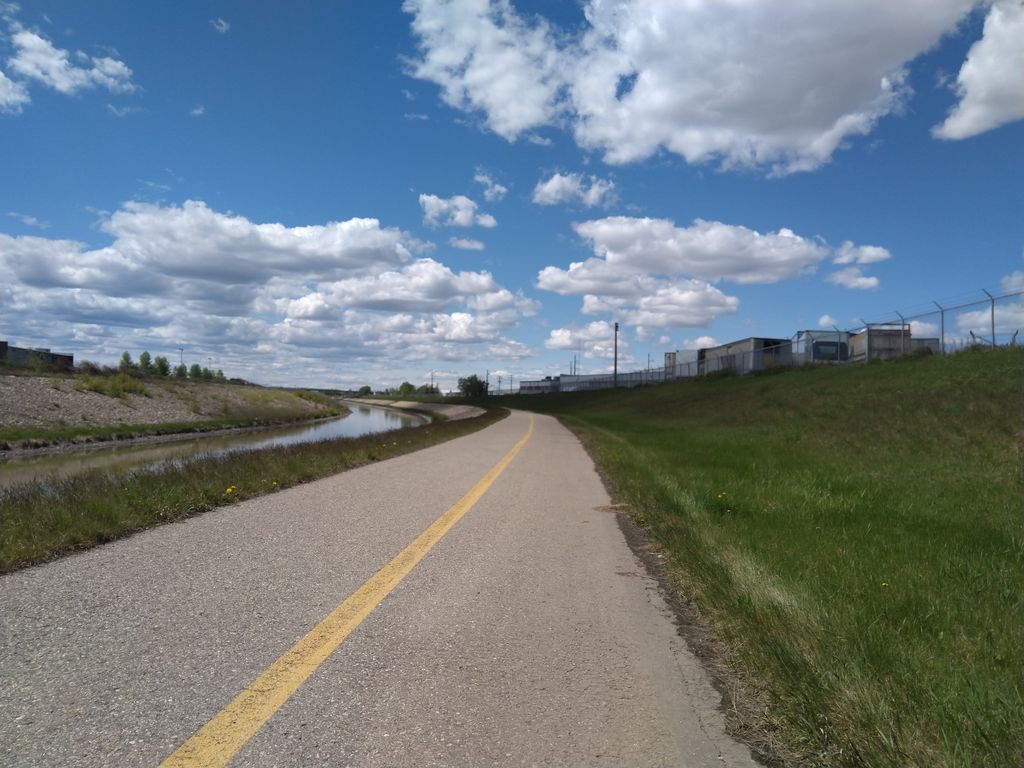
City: calgary